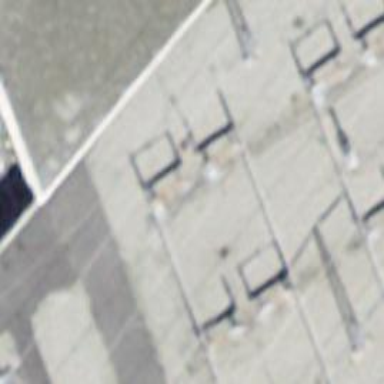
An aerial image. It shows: Busbar power line.